Interaction volume radius: 10 \u00c5
Interaction volume height: 15 \u00c5
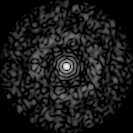
Disorder parameter: 0.8461